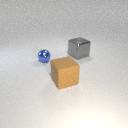
small blue metal sphere to the left of large brown rubber cube